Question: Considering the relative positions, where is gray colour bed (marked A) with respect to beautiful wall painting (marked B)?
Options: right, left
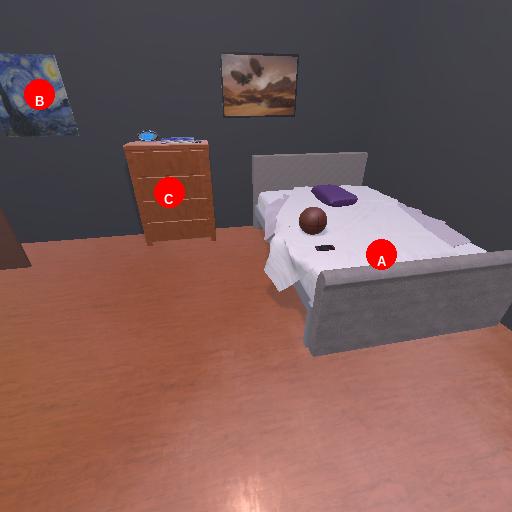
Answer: right